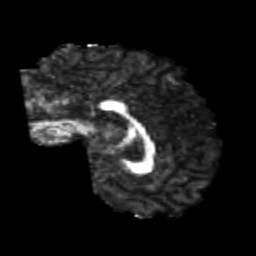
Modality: FA
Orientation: sagittal
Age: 23
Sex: male
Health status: healthy
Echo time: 0.074 s